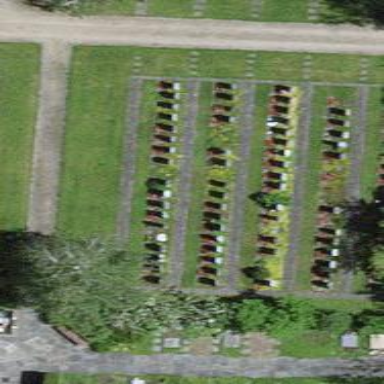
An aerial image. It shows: Graveyard.